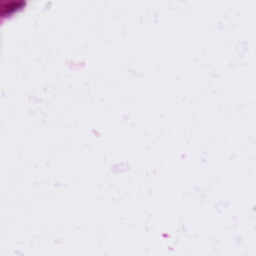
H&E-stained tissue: Ovarian